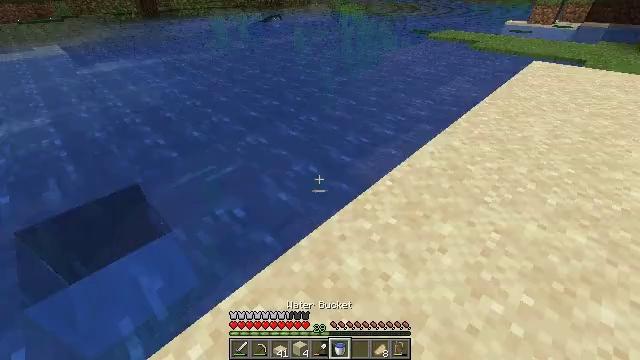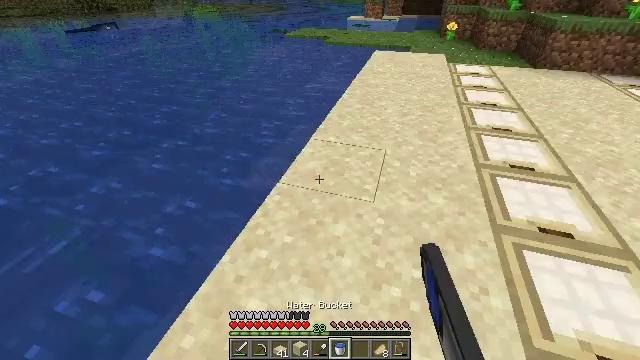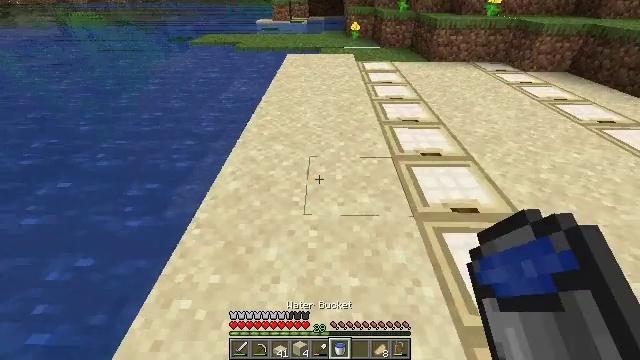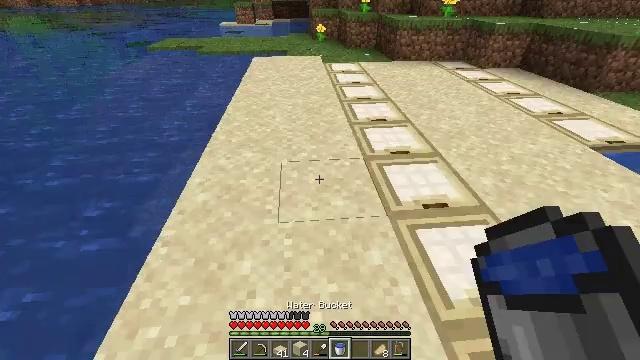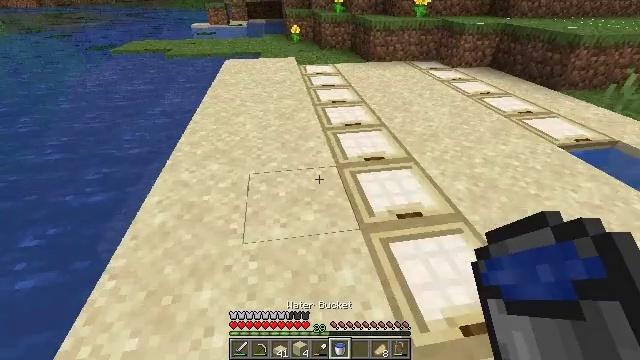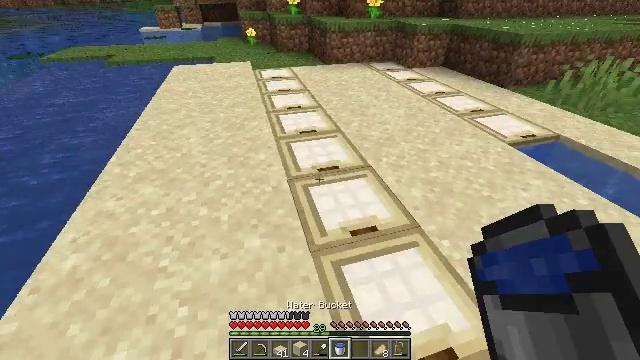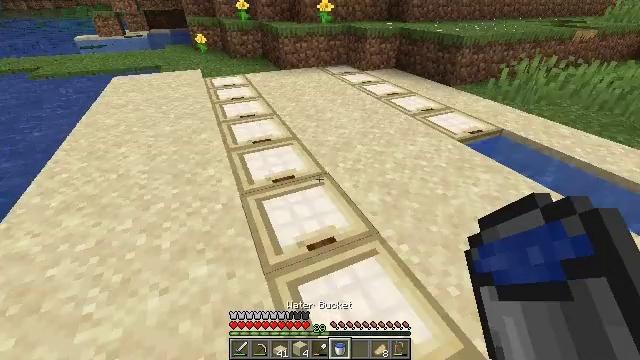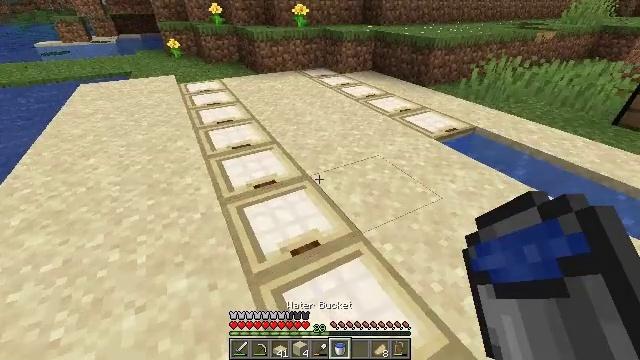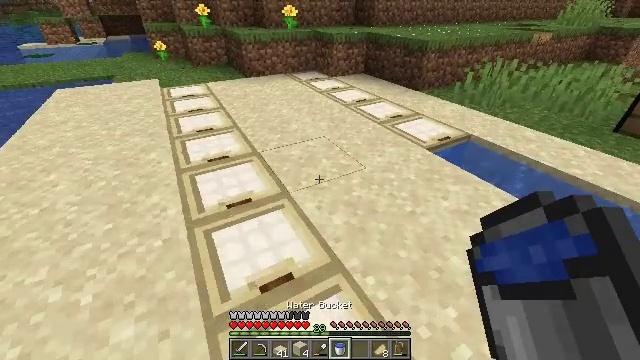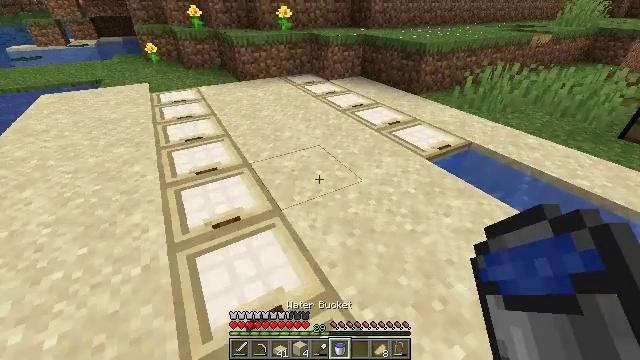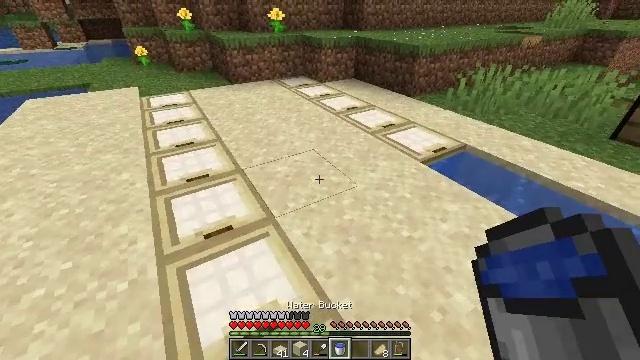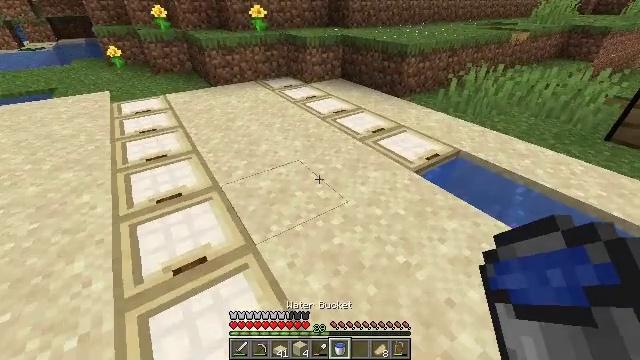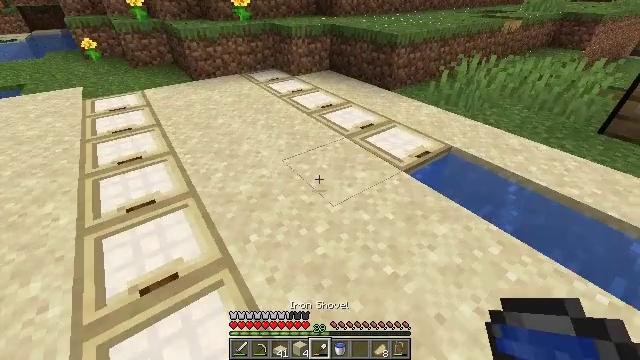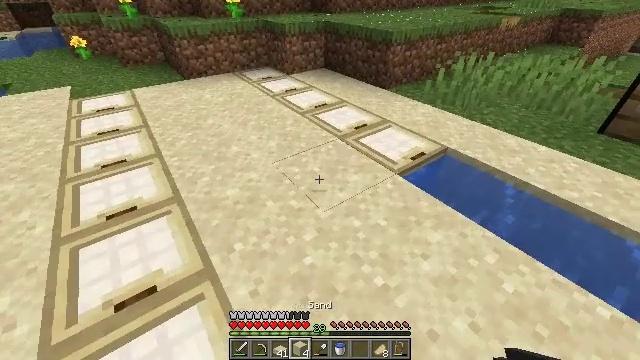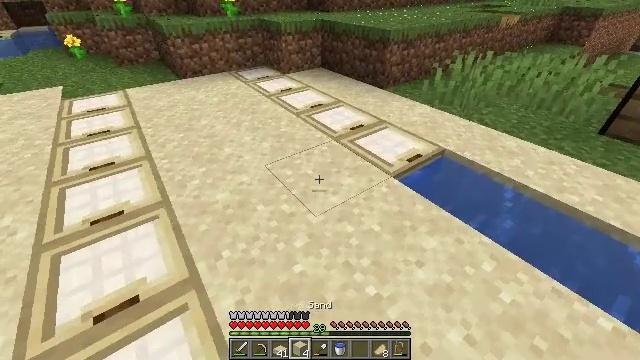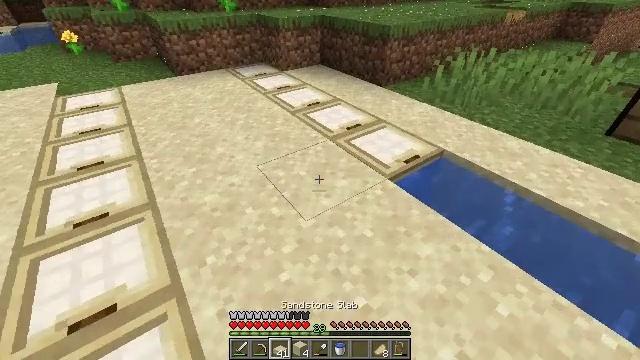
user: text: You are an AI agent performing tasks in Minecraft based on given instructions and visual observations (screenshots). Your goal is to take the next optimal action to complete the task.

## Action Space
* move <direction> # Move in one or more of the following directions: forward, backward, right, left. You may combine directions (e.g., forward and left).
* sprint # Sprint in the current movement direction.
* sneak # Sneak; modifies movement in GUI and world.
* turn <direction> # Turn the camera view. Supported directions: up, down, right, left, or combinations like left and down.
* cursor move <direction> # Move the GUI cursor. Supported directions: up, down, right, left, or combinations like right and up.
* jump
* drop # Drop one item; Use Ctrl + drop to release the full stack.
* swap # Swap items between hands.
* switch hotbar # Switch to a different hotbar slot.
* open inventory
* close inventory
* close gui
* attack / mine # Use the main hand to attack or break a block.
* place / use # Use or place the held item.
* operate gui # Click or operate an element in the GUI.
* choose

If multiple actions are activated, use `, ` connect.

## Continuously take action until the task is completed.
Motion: motion action
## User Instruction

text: Retrieve the birch trapdoor by mining it.
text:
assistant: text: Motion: move forward and move right, turn right
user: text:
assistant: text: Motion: move forward and move right, turn right
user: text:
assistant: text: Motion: move forward and move right, turn right
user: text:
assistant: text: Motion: move forward and move right, turn right
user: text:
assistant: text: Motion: move forward and move right, turn right
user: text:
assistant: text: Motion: move forward and move right, turn right
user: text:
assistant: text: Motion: move forward and move right, turn right
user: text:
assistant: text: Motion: move forward
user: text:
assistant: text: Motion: move forward
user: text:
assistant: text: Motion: move forward, turn right
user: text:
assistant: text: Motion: move forward and move right, turn right
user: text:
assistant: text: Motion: move forward and move right, turn right and down
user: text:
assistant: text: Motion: move forward and move right
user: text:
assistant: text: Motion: move forward and move right
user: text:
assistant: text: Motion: move forward and move right
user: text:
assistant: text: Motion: move forward and move right
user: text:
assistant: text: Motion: move forward and move right
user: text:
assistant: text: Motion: move forward and move right, turn left
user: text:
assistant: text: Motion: move forward and move right
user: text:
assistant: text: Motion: move forward and move right
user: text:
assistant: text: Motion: turn left
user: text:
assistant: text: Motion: turn left
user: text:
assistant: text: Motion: no_op
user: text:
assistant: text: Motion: no_op
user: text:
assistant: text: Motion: turn left
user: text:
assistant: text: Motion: no_op
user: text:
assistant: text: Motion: turn left, open inventory
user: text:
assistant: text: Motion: open inventory
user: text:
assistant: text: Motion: turn right and down, open inventory
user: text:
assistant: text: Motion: sneak, turn right and down